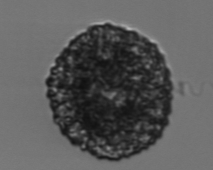
Label: Vicicitus_globosus